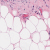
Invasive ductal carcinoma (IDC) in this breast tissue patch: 0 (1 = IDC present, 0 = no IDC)